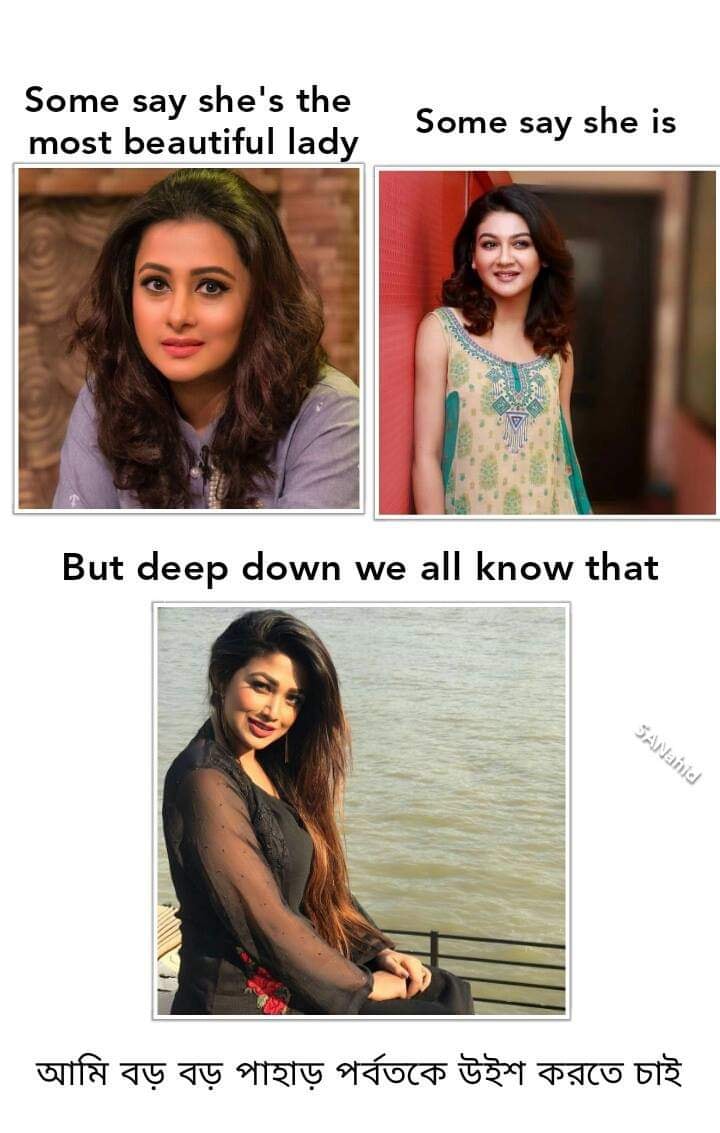
Caption: Some say she's the most beautiful lady    Some say she is    But deep down we all know that  আমি বড় বড় পাহাড় পর্বতকে উইশ করতে চাই
Label: hate